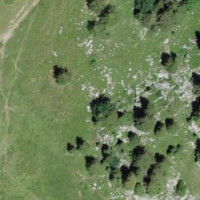
EUNIS habitat code: 23
Species observed at this site:
Draba aizoides